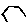
Label: hexagon